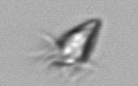
Label: Paratontonia_gracillima